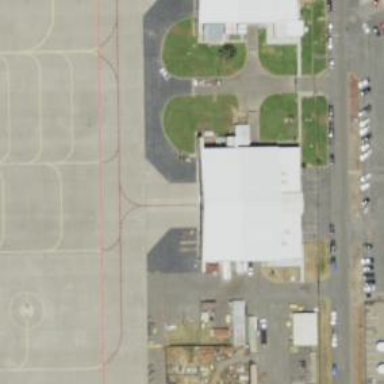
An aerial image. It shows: View of taxiway at the airport.